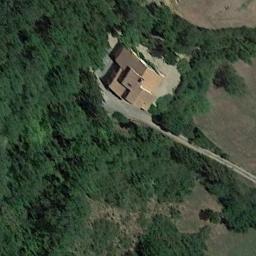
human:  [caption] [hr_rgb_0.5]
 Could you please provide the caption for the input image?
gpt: Here is a gorgeous home with a trail behind and a row of trees in front .

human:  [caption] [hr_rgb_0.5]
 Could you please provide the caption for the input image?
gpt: The family is surrounded by green trees .

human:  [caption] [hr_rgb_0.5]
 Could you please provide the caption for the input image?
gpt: There are several houses of various sizes and many green trees in a sparse residential area .

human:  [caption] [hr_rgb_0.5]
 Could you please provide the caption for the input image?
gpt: The sparse residential is on the bare land next to some trees .

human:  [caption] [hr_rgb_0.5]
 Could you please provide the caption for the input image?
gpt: A sparse residential area with many green trees and a brown building .